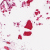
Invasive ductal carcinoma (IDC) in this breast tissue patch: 0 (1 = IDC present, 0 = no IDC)